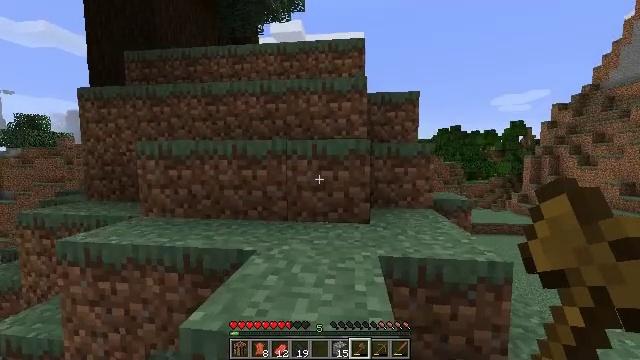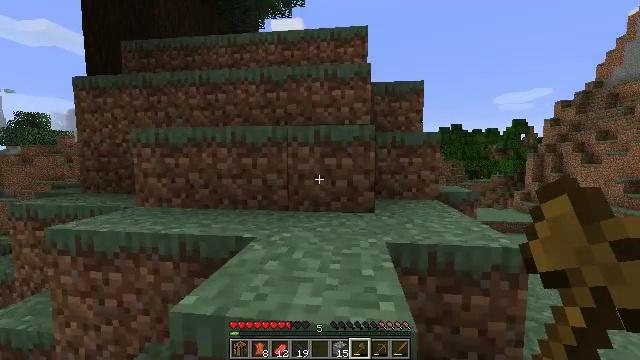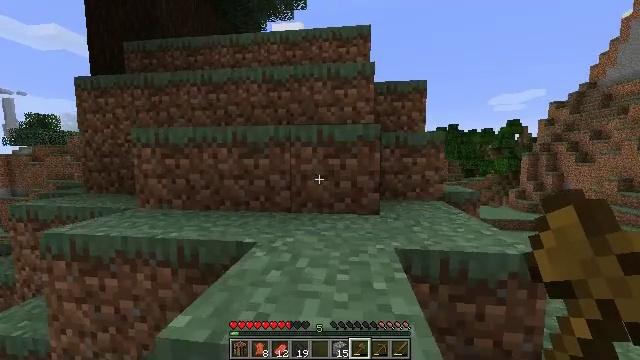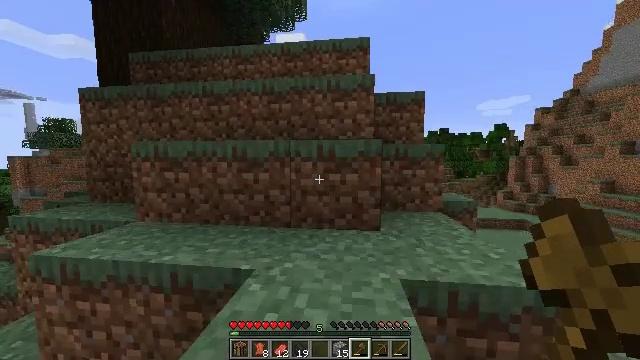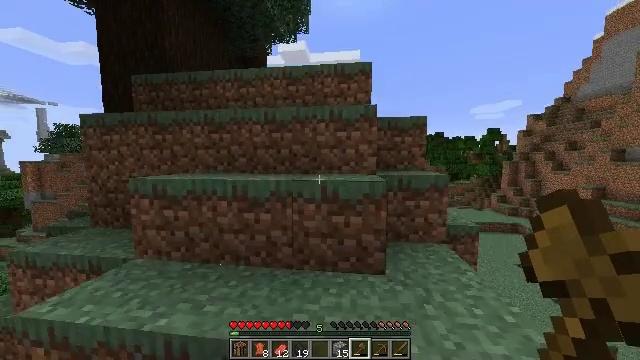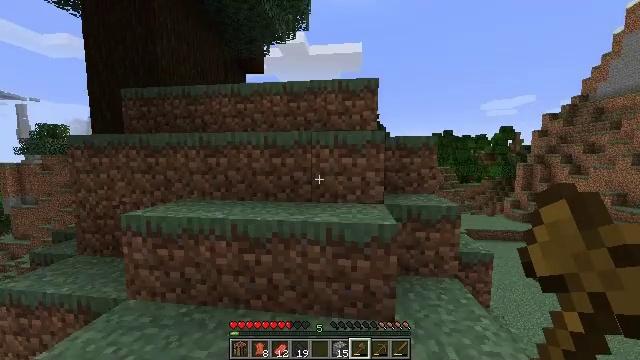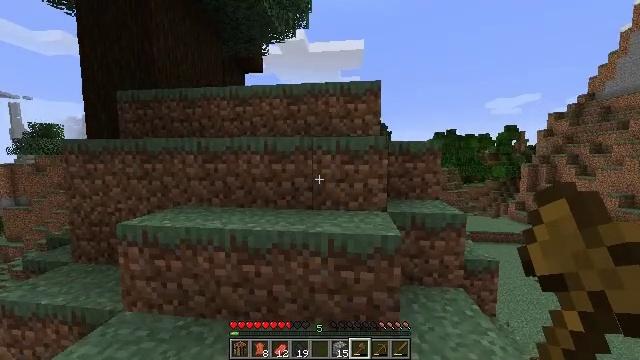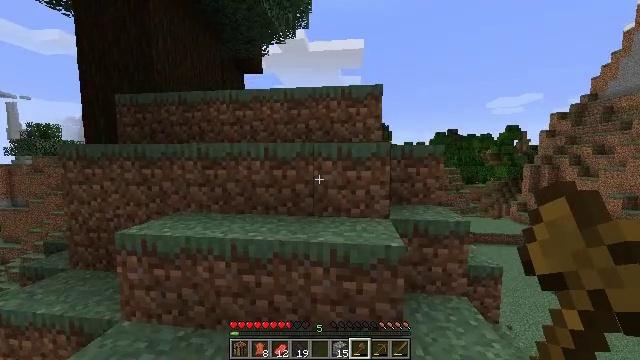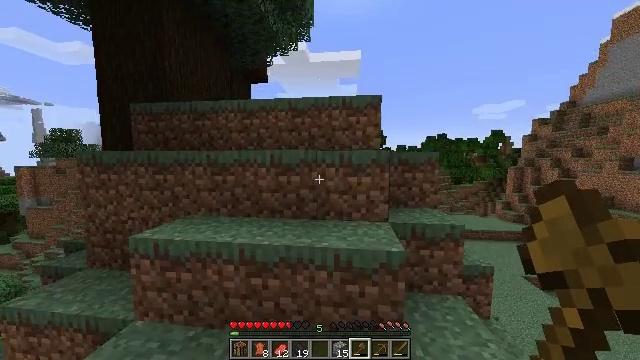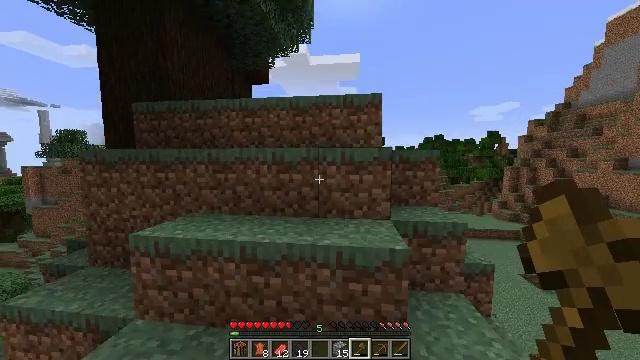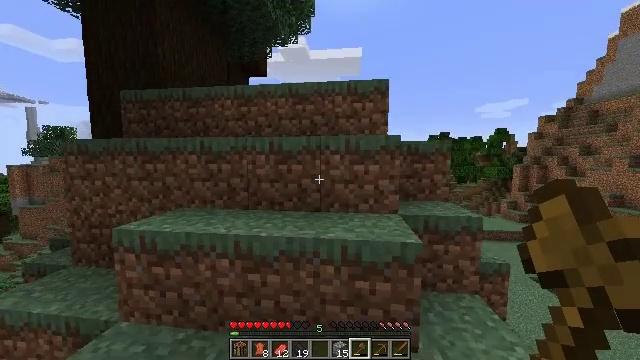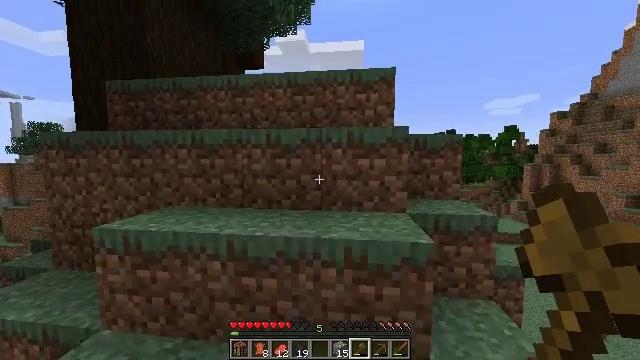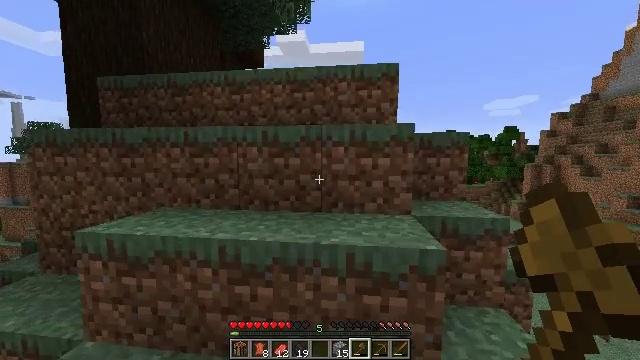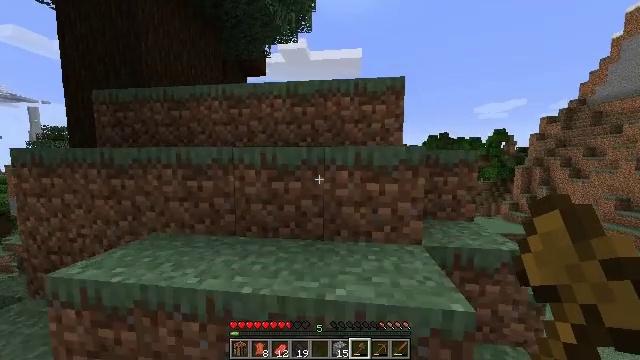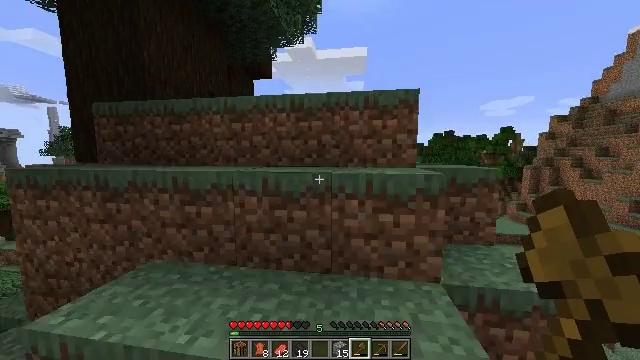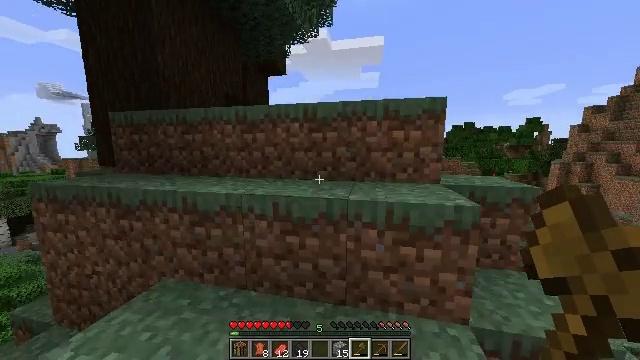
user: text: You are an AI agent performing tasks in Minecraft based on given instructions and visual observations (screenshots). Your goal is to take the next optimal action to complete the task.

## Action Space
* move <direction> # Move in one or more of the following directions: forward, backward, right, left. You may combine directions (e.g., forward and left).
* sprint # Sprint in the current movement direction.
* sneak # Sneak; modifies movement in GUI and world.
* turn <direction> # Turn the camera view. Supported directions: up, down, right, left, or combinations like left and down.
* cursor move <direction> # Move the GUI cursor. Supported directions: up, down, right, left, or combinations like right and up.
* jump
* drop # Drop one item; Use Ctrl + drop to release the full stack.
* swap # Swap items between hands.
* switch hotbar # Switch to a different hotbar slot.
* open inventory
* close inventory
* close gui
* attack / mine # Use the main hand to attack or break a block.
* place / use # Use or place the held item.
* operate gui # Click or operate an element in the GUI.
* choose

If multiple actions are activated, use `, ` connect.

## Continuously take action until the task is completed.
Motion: motion action
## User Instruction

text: Break the dark oak log in the forest.
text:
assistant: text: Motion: move forward, sprint, jump
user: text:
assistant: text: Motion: move forward, sprint, jump
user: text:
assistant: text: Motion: move forward, sprint, jump
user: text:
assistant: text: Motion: move forward, sprint, jump
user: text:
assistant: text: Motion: move forward, jump
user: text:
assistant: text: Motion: move forward, jump
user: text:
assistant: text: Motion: move forward, jump
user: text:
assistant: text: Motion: move forward, jump
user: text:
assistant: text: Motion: move forward, jump
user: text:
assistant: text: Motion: move forward, jump
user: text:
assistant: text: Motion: move forward, sprint, jump
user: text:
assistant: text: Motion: move forward, sprint, jump
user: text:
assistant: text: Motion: move forward, sprint, jump
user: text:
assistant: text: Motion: move forward, sprint, turn left, jump
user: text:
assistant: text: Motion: move forward, turn left and down, jump
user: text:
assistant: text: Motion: move forward, turn left and down, jump
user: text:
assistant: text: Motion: move forward, turn left, jump
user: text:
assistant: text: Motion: move forward, jump
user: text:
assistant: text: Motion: move forward, jump
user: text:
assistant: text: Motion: move forward, jump
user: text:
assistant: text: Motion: move forward, sprint, jump
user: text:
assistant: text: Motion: move forward, sprint, jump
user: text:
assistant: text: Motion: move forward, sprint, jump
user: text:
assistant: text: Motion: move forward, jump
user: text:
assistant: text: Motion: move forward, jump
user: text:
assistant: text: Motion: move forward, jump
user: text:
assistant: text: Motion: move forward, jump
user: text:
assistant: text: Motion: move forward, jump
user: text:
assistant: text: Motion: move forward, jump
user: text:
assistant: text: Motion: move forward, jump